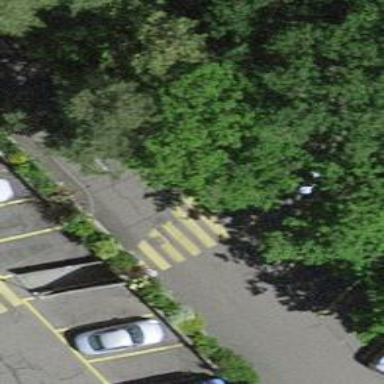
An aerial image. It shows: Uncontrolled zebra crossing on the road.